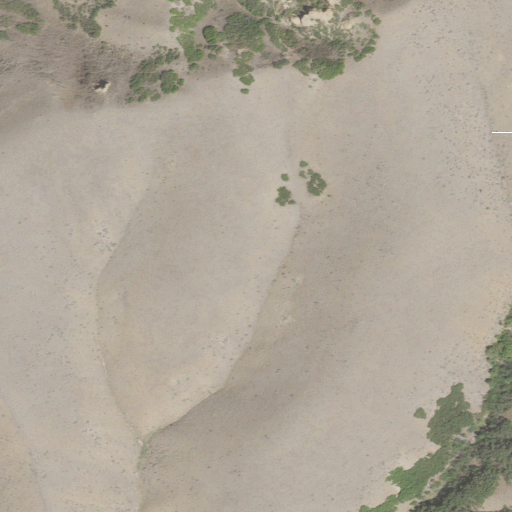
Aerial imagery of cliff(s) in Utah named Witch Rocks containing shrub, grassland, and deciduous forest